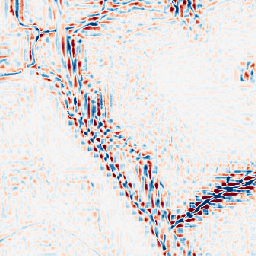
Category: wavelet
Decomposition family: wavelet_reverse_biorthogonal
Decomposition parameters: wavelet: rbio3.5
level: 3
Upsampling method: lanczos
Upsampling parameters: scale: 4
Upsampling scale: 4